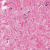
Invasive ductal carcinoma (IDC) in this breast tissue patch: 0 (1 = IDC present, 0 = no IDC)